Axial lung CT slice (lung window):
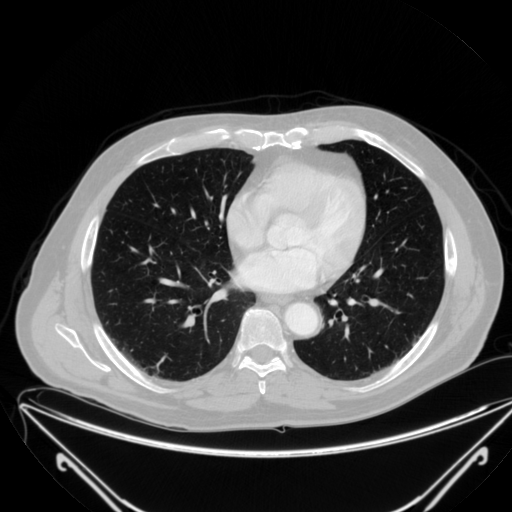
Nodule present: no